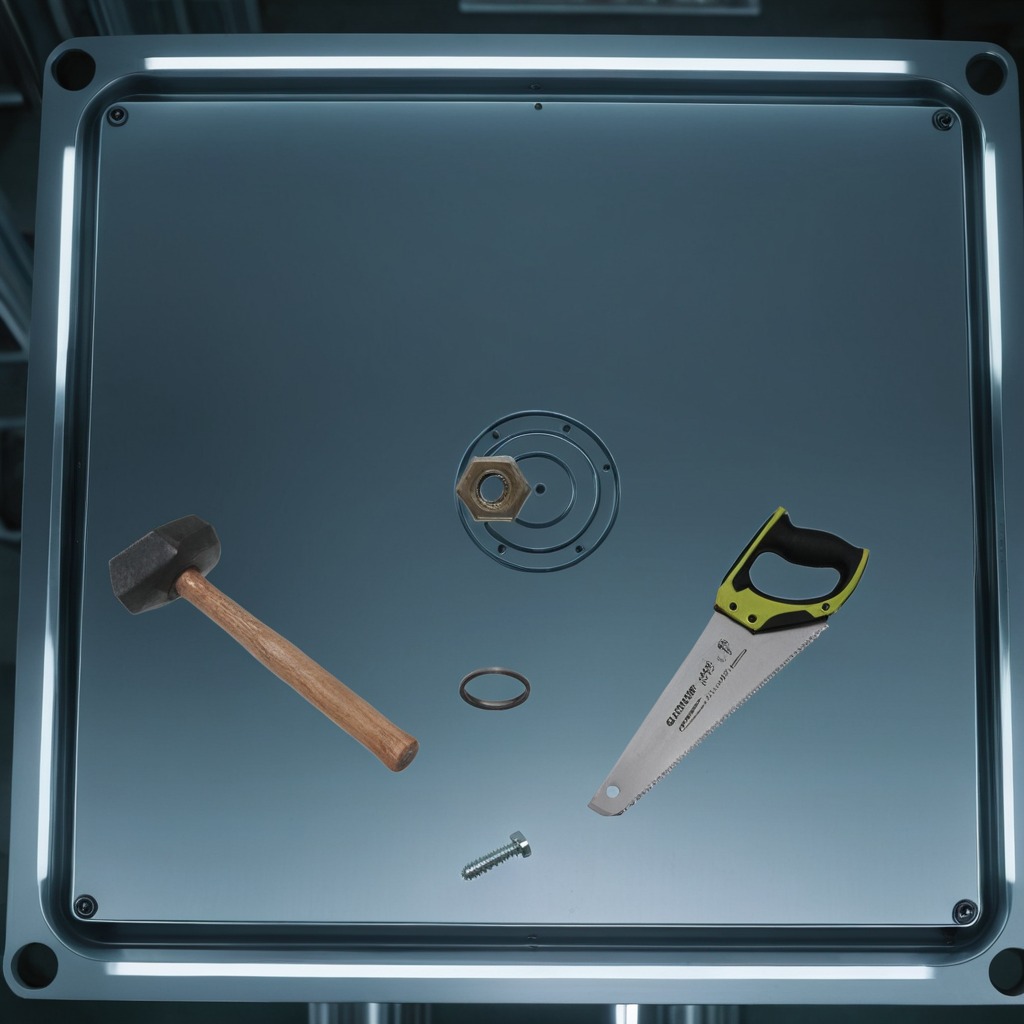
A rubber o-ring, hammer, metal machine screw, a handheld metal saw, and a metal nut are lying on a metal table in a machine shop under fluorescent lights.